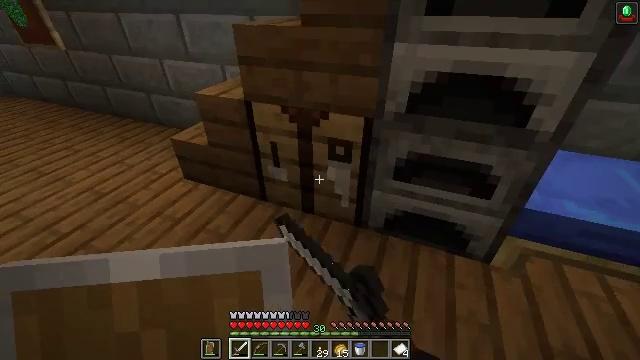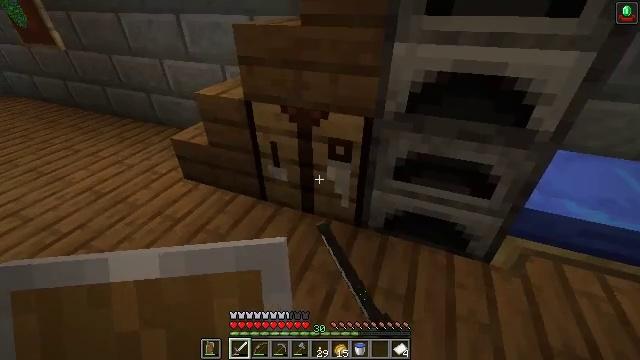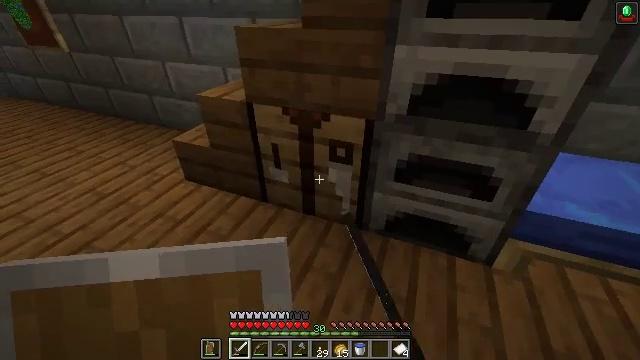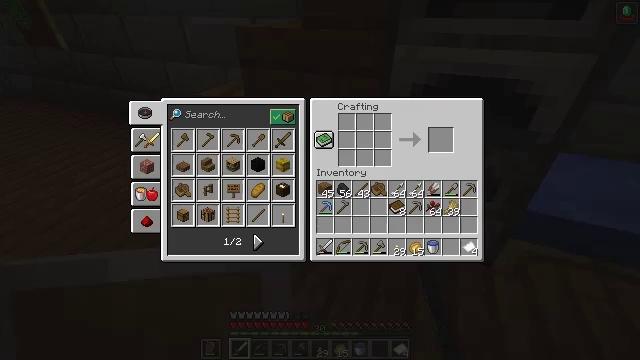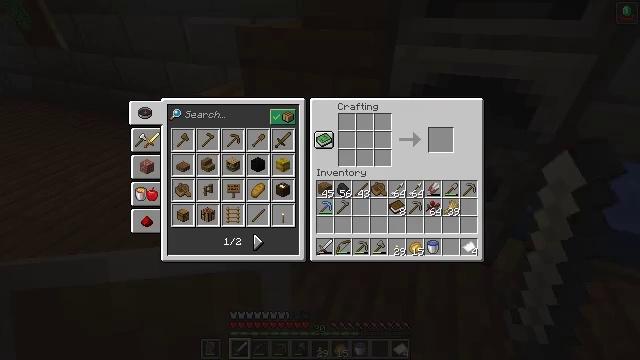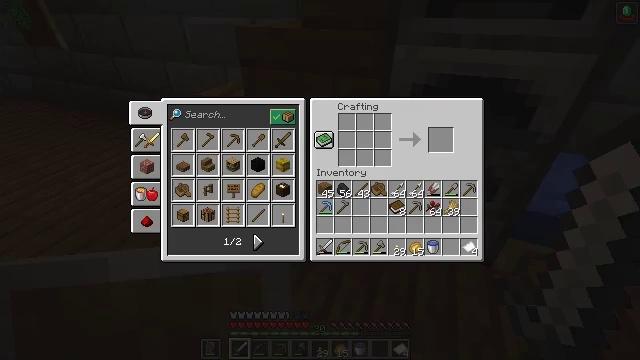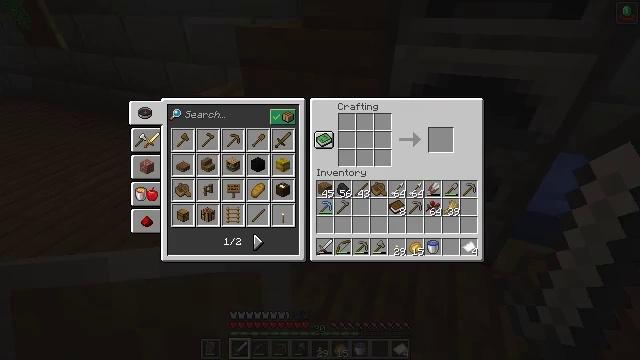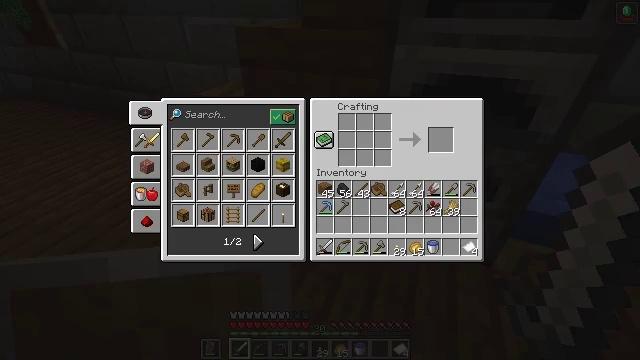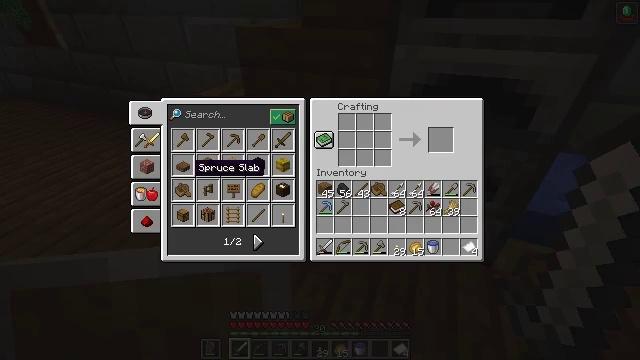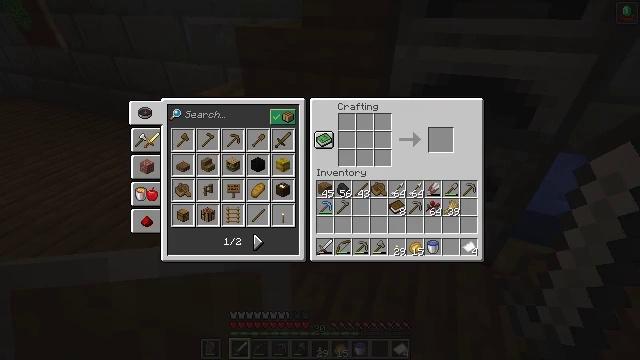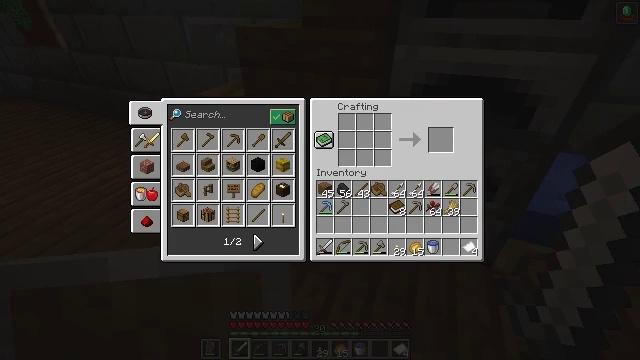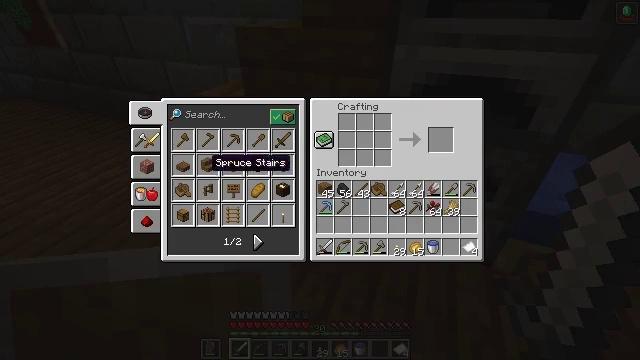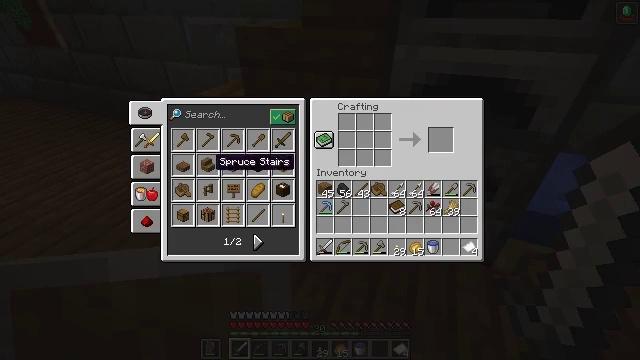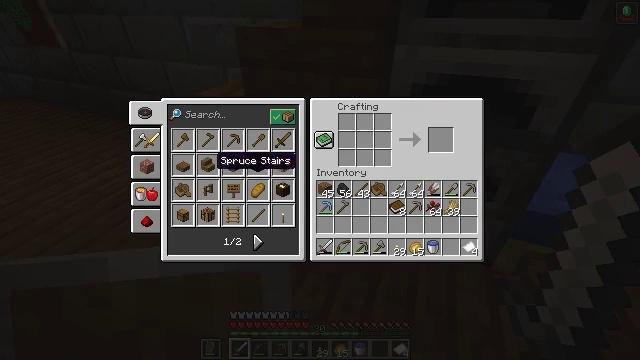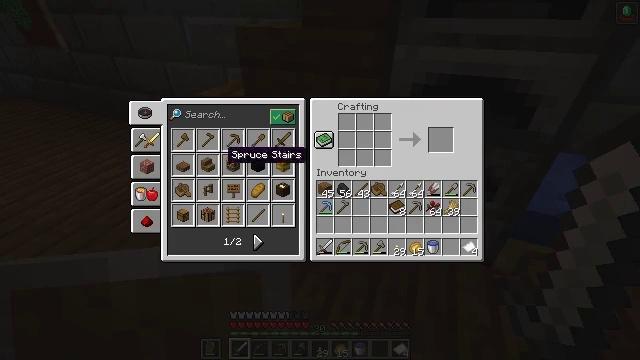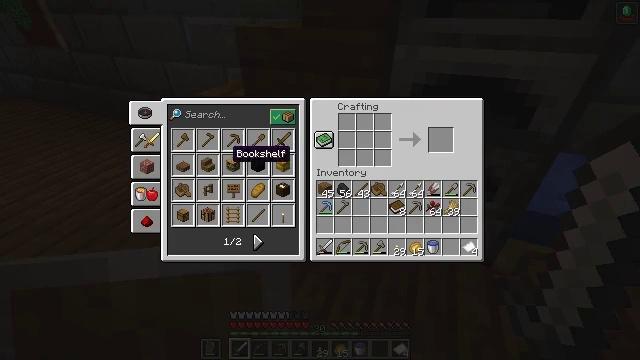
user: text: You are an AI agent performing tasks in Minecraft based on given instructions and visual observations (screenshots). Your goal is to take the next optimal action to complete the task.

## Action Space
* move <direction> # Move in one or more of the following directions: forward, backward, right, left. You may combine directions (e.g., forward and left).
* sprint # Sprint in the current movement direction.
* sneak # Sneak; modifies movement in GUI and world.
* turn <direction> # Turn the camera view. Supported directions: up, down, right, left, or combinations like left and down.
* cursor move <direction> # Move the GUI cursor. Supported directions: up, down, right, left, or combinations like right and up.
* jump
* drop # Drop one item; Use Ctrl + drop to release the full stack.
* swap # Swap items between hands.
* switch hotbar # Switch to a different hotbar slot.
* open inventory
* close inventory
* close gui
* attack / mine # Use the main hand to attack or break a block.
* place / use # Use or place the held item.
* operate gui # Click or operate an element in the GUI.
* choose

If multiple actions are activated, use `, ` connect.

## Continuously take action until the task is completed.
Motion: motion action
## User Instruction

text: Put materials in the crafting table to create a bookshelf.
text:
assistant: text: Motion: no_op
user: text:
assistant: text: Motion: no_op
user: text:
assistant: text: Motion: open gui
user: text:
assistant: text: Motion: no_op
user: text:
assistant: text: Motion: no_op
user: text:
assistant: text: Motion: no_op
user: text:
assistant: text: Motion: no_op
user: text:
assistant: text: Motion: cursor move left
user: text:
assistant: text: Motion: cursor move left
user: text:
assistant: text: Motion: no_op
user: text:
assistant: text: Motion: cursor move right
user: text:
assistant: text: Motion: no_op
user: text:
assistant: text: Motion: no_op
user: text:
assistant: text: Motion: cursor move right
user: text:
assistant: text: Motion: no_op
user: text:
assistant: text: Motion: operate gui
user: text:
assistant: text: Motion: operate gui
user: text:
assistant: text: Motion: no_op
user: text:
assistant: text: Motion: cursor move right
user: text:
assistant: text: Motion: cursor move right and up
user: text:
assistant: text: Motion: cursor move right
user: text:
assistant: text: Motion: no_op
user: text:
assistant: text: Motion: no_op
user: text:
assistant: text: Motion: no_op
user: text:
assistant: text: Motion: operate gui
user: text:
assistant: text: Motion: operate gui
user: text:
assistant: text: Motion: no_op
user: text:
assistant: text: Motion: no_op
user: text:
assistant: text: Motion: cursor move left and down
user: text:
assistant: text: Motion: no_op